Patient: sex F, age 57
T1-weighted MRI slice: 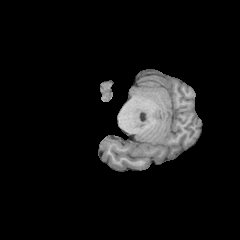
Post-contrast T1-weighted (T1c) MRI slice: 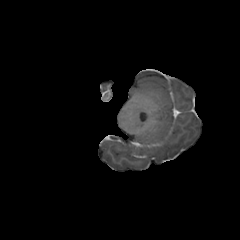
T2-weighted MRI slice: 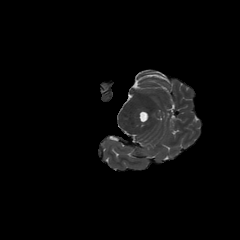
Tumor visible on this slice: no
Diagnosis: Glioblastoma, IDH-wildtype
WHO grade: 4